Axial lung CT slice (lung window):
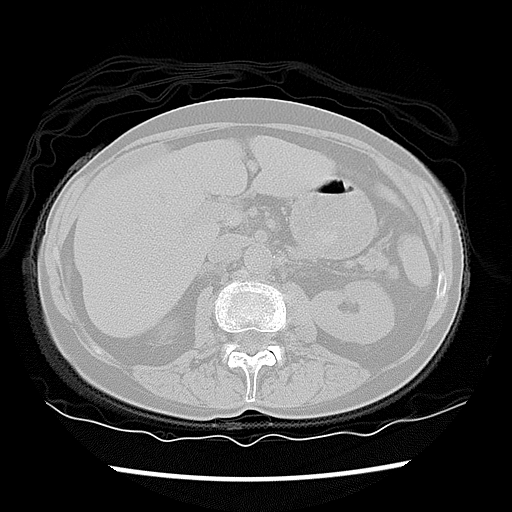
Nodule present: no